Field crop: maize
Growth stage: 2
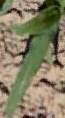
Species: maize